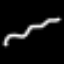
Label: squiggle